Interaction volume radius: 10 \u00c5
Interaction volume height: 40 \u00c5
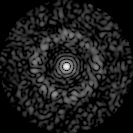
Disorder parameter: 0.8388